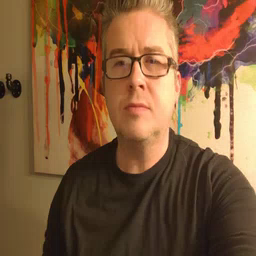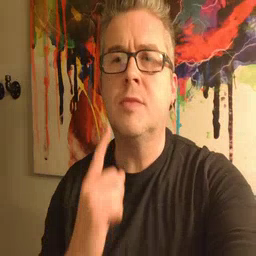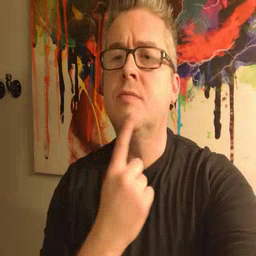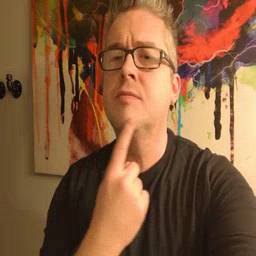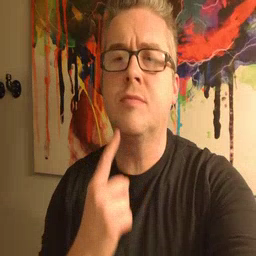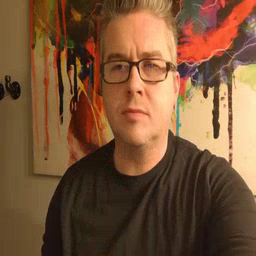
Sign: chin